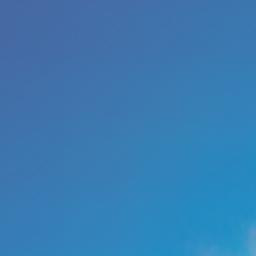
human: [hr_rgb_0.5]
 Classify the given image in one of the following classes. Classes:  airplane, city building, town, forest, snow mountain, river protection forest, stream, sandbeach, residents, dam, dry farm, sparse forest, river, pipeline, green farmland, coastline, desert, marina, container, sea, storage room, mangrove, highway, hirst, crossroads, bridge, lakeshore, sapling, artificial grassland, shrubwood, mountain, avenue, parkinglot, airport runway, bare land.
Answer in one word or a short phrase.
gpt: sea